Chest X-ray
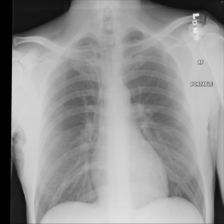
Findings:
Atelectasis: negative
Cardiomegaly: negative
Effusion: negative
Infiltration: negative
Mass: negative
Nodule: negative
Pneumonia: negative
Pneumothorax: negative
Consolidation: negative
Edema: negative
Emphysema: negative
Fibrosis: negative
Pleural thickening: negative
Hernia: negative